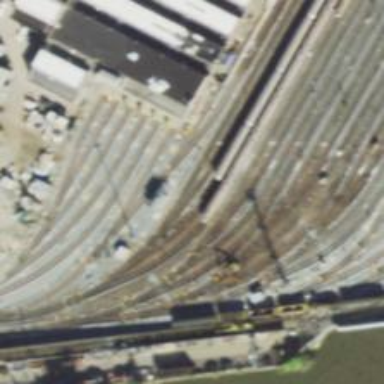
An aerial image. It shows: Electrified rail passing through service yard.